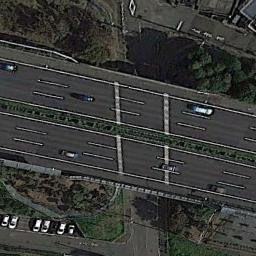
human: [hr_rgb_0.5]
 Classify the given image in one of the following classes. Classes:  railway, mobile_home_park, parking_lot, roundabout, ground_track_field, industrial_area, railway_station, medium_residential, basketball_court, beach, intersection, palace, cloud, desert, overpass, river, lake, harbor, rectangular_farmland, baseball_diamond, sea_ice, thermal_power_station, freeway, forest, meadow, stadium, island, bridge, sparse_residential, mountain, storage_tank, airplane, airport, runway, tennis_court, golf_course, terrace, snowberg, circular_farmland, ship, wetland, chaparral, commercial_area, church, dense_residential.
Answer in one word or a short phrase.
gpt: freeway